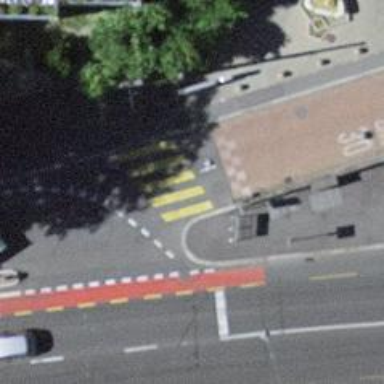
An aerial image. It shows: Kerb serving as barrier.